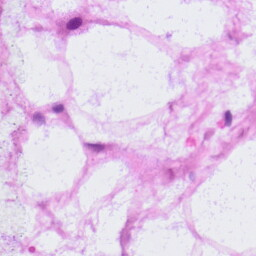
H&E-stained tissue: LymphNode